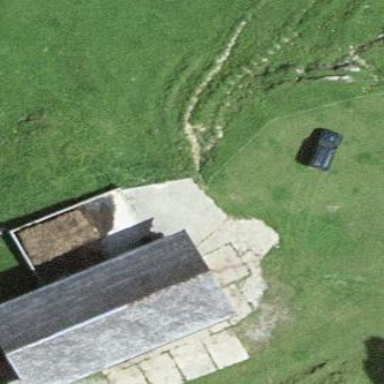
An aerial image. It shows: Gabled roof on farm auxiliary building.